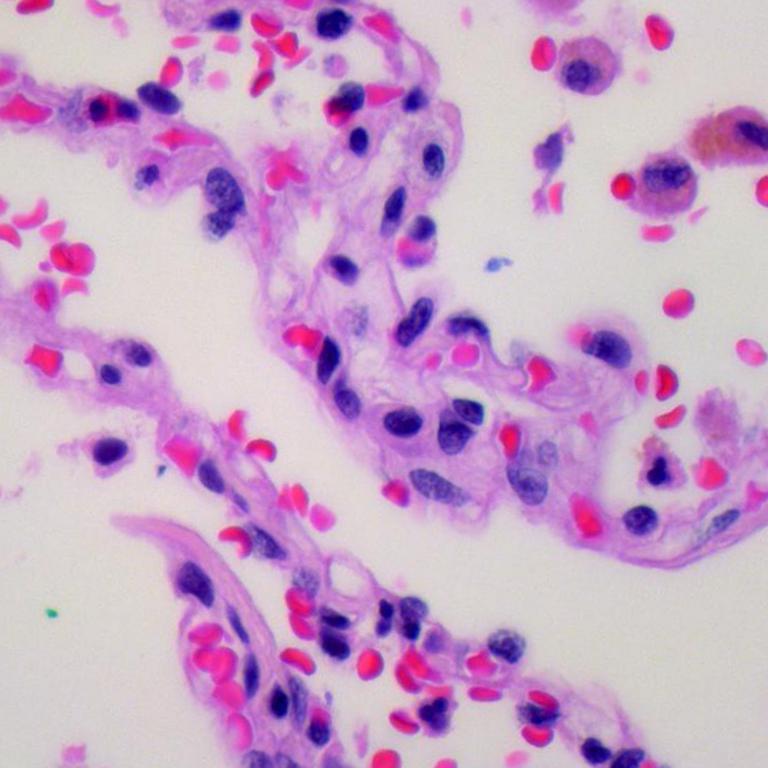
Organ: lung
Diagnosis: benign